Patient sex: M
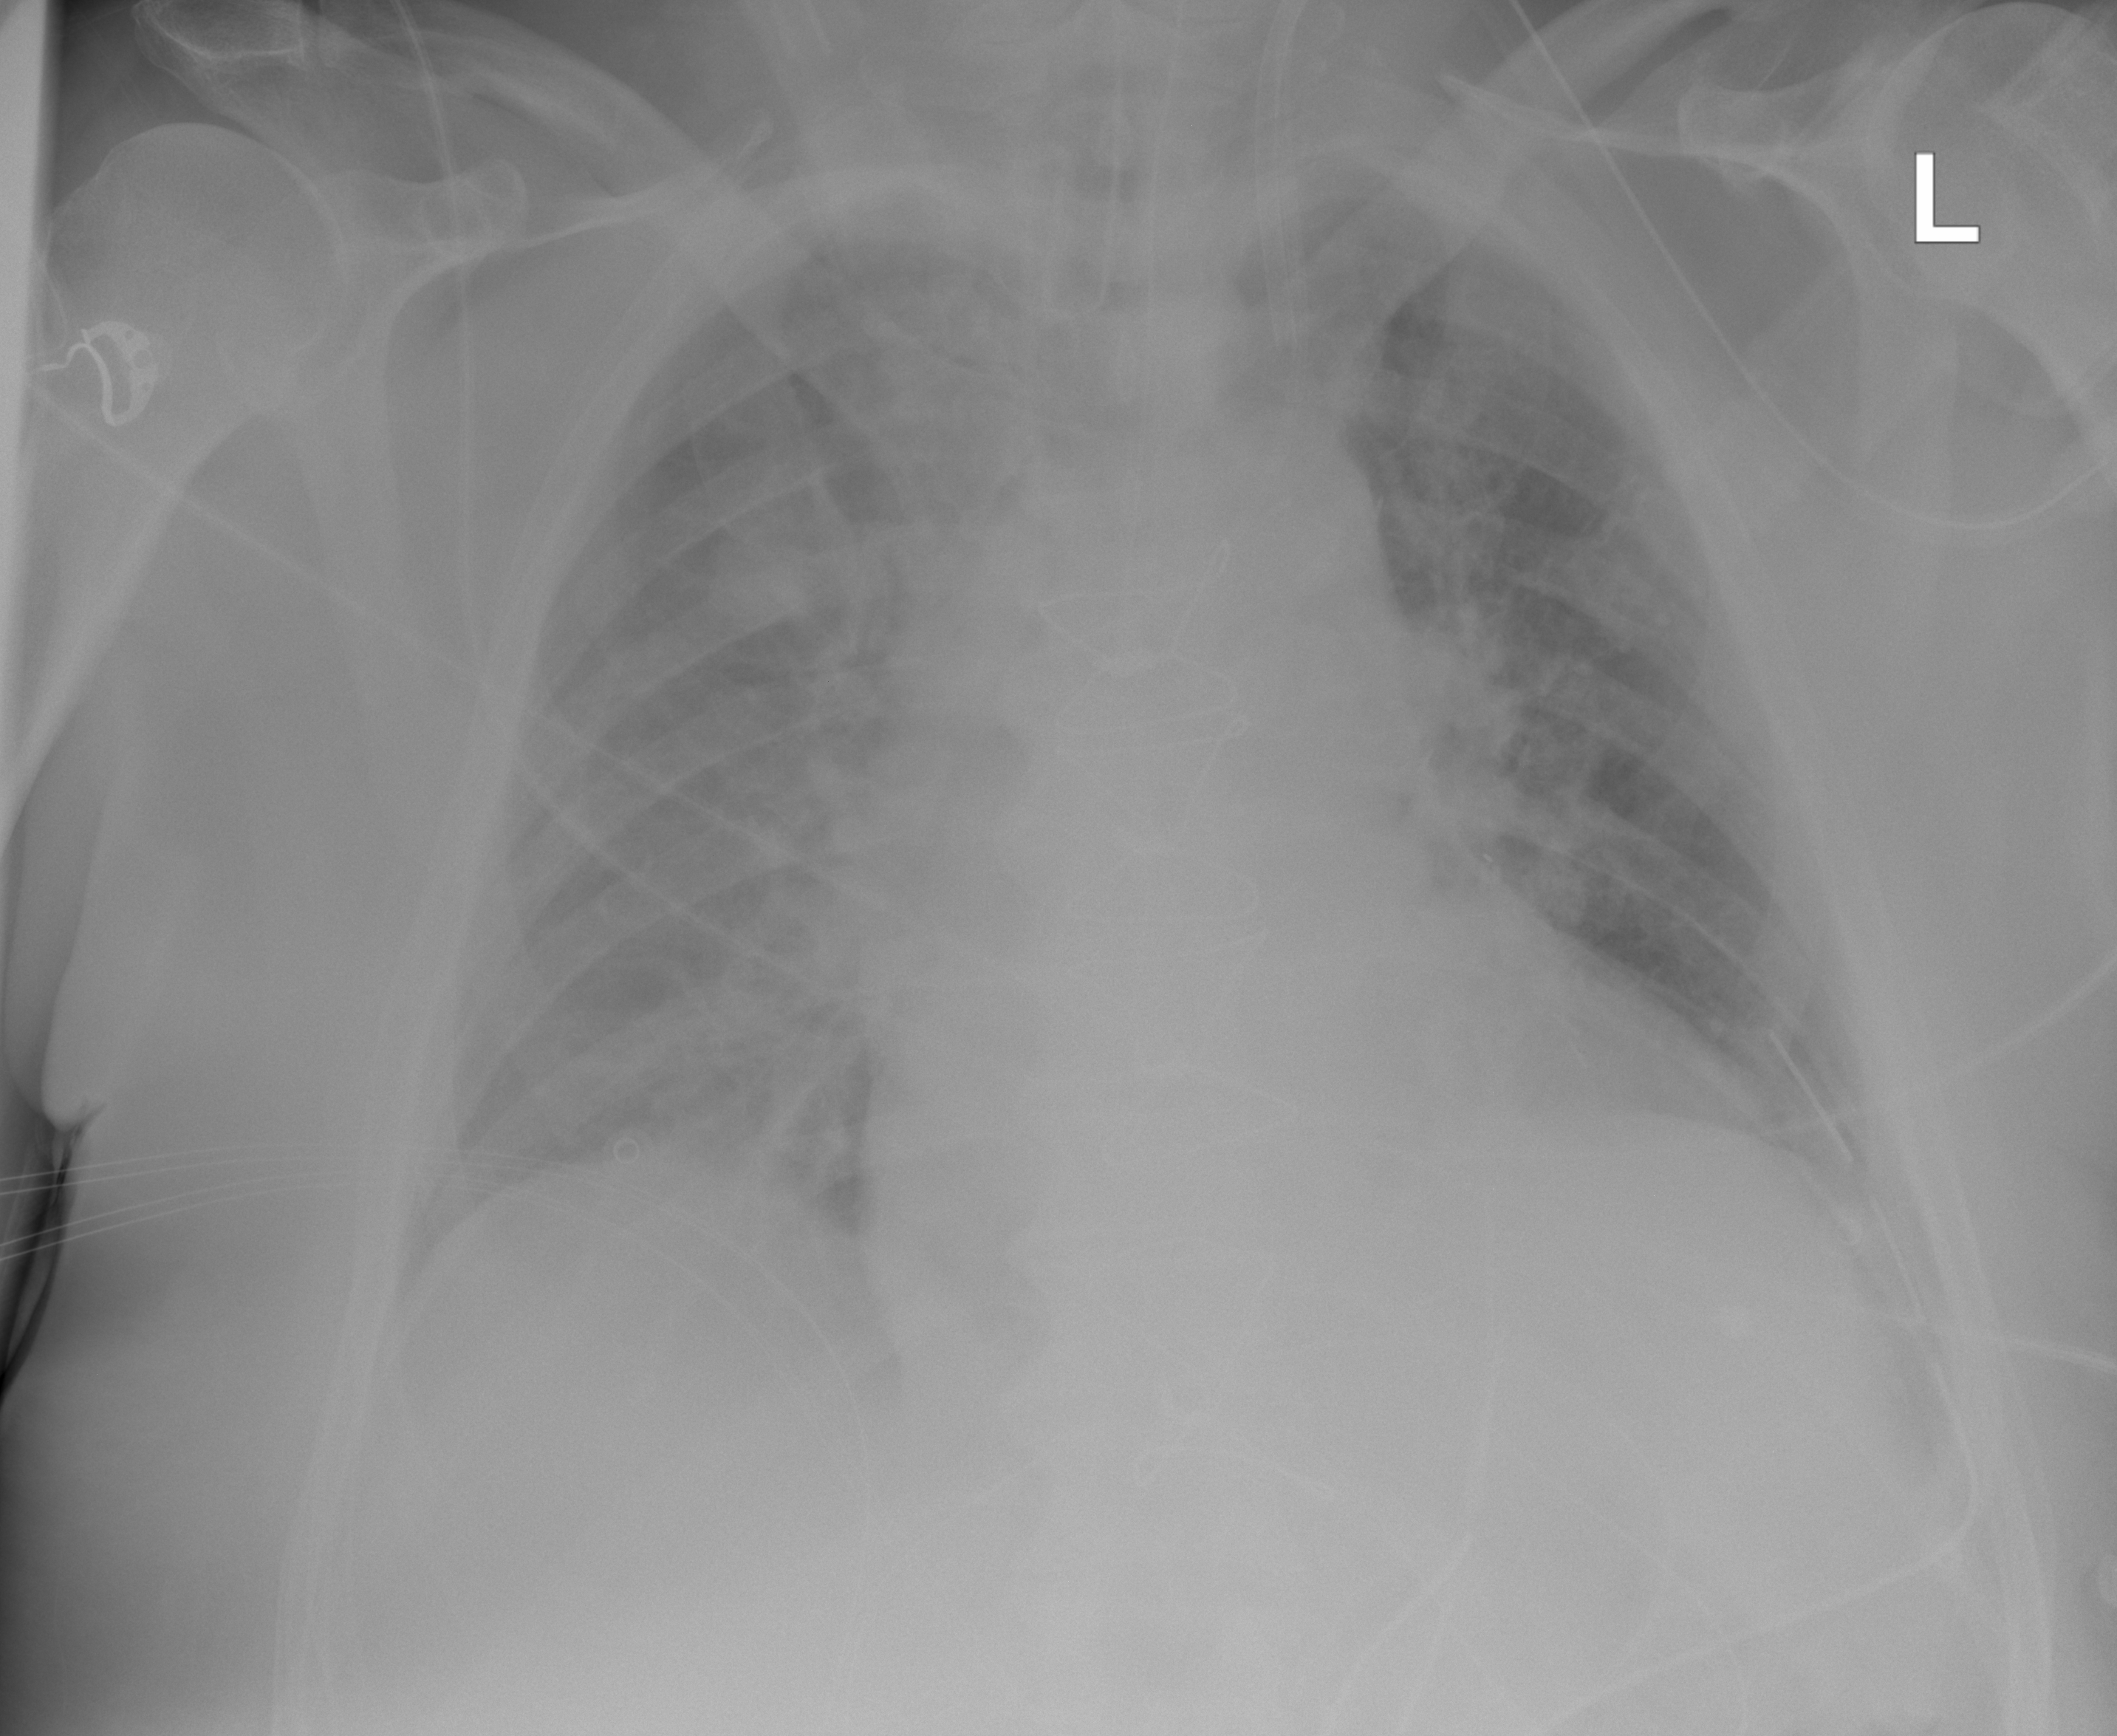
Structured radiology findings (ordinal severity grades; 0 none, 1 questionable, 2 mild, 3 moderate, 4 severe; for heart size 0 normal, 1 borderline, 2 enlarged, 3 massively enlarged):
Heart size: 2
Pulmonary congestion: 2
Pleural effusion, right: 0
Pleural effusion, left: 1
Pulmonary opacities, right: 2
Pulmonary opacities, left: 2
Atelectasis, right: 2
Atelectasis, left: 1